Question: Even though I'm still a beginner, I love solving graph related problems (shortest path, searches, etc). Recently I faced a problem like this :
> Given a non-directed, weighted (no negative values) graph with N nodes and E edges (a maximum of 1 edge between two nodes, an edge can only be placed between two different nodes) and a list of X nodes that you must visit, find the shortest path that starts from node 0, visits all X nodes and returns to node 0. There's always at least one path connecting any two nodes.Limits are 1 <= N <= 40 000 / 1 <= X <= 15 / 1 <= E <= 50 000
Here's an example :

The red node ( 0 ) should be the start and finish of the path. You must visit all blue nodes (1,2,3,4) and return. The shortest path here would be :
> 0 -> 3 -> 4 -> 3 -> 2 -> 1 -> 0 with a total cost of 30
I thought about using Dijkstra to find the shortest path between all X (blue) nodes and then just greedy picking the closest unvisited X (blue) node, but it doesn't work (comes up with 32 instead of 30 on paper). Also I later noticed that just finding the shortest path between all pairs of X nodes will take O(X*N^2) time which is too big with so much nodes.
The only thing I could find for circuits was Eulerian circuit that only allows visiting each node once (and I don't need that). Is this solveable with Dijkstra or is there any other algorithm that could solve this?
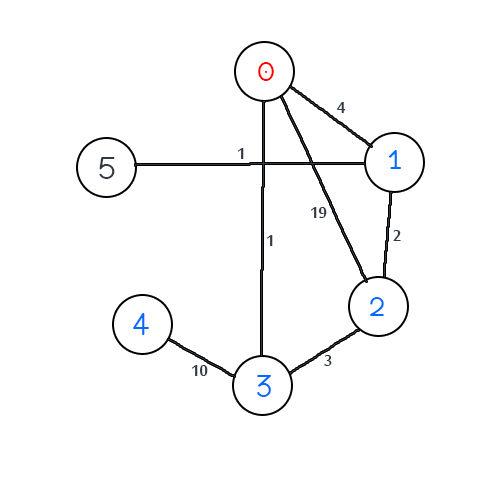
Answer: Here is a solution which likely to be fast enough:
1)Run shortest path search algorithm from every blue node(this can be done in O(X * (E log N))) to compute pairwise distances.
2)Build a new graph with zero vertex and blue vertices only(X + 1 vertices). Add edges using pairwise distances computed during the first step.
3)The new graph is small enough to use dynamic programming solution for TSP(it has O(X^2 * 2^X) time complexity).